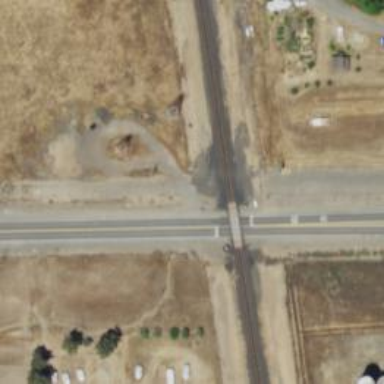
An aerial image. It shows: Railway level crossing.